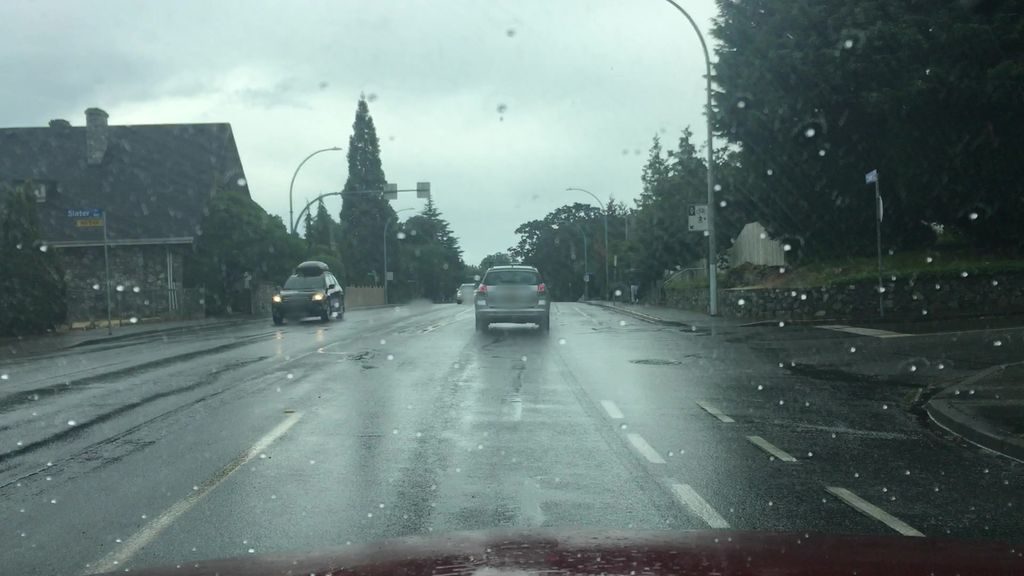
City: victoria